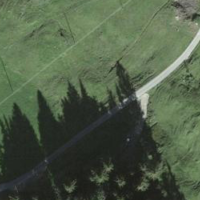
EUNIS habitat code: 24
Species observed at this site:
Eriophorum angustifolium